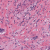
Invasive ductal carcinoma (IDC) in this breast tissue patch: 1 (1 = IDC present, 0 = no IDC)